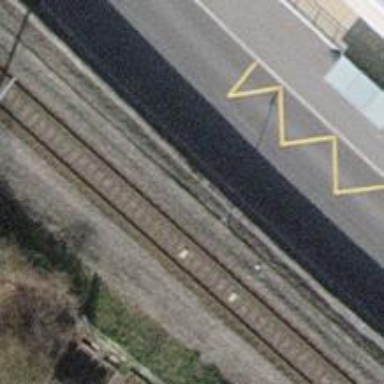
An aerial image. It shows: Bus stop equipped with public transport stop position.